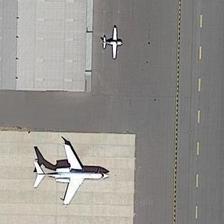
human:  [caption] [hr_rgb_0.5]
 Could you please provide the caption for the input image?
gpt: two different planes are on an airport .

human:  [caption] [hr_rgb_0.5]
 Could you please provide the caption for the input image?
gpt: two planes in different sizes are parked on an airport .

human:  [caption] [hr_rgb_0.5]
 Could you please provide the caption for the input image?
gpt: a big plane and another small plane are stopped near the runway .

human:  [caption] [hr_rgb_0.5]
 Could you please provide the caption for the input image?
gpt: a large plane and a small plane are parked on an airport .

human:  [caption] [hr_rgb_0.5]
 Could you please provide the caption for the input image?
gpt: two planes in different sizes are parked on an airport .